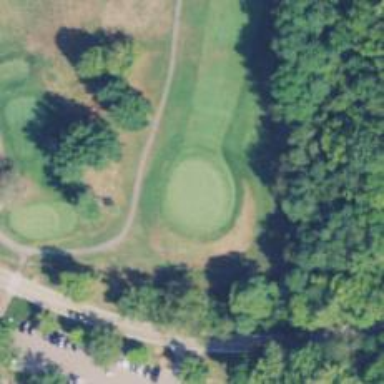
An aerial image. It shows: Golf hole.